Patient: sex F, age 56
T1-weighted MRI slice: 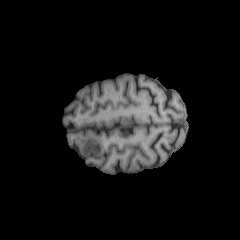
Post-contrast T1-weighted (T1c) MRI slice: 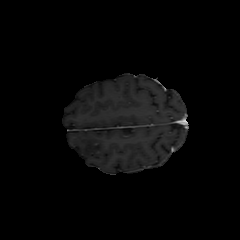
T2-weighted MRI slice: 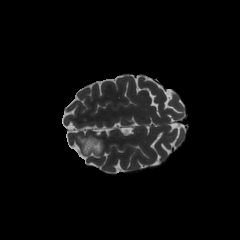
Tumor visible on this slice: yes
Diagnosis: Oligodendroglioma, IDH-mutant, 1p/19q-codeleted
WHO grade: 2